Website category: auto
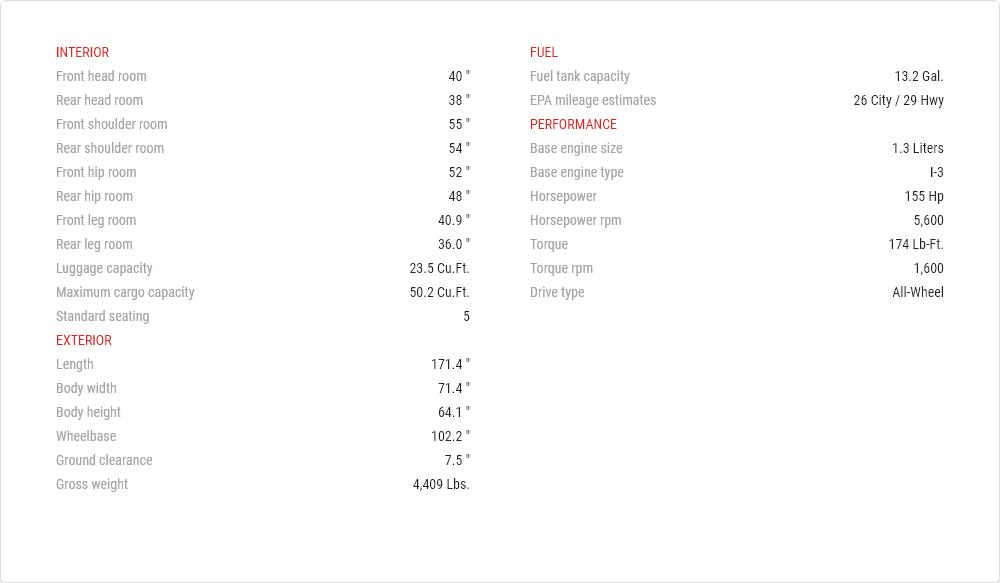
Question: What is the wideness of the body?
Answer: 71.4 "

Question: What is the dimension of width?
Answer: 71.4 "

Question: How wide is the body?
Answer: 71.4 "

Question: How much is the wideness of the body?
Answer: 71.4 "

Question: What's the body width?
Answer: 71.4 "

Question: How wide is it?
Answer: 71.4 "

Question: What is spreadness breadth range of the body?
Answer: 71.4 "

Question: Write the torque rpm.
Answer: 1,600

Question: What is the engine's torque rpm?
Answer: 1,600

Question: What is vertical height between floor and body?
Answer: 7.5 "

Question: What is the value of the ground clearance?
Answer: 7.5 "

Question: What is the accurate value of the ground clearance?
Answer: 7.5 "

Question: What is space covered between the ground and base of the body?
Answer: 7.5 "

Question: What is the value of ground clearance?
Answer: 7.5 "

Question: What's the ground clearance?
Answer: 7.5 "

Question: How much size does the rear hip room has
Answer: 48 "

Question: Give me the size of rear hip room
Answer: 48 "

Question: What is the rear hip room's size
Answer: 48 "

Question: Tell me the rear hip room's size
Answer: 48 "

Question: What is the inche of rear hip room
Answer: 48 "

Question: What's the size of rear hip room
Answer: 48 "

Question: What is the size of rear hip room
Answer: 48 "

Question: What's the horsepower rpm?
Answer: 5,600

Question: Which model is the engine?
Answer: I-3

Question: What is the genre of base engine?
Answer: I-3

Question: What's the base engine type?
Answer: I-3

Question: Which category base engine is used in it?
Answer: I-3

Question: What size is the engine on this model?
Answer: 1.3 liters

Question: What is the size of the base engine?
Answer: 1.3 liters

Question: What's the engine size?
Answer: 1.3 liters

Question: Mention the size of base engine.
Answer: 1.3 liters

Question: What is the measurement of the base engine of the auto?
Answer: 1.3 liters

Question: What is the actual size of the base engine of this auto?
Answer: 1.3 liters

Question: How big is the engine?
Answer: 1.3 liters

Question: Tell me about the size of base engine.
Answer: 1.3 liters

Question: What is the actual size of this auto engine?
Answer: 1.3 liters

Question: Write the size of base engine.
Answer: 1.3 liters

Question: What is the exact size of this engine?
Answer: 1.3 liters

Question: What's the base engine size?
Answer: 1.3 liters

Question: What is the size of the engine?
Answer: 1.3 liters

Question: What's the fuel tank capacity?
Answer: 13.2 gal.

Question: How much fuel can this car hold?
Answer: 13.2 gal.

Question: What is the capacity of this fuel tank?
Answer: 13.2 gal.

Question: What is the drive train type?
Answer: all-wheel

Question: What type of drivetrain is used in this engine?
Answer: all-wheel

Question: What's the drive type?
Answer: all-wheel

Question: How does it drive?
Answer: all-wheel

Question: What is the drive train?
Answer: all-wheel

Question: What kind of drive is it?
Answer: all-wheel

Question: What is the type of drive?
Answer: all-wheel

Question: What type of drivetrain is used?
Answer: all-wheel

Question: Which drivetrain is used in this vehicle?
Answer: all-wheel

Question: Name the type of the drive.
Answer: all-wheel

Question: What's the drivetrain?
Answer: all-wheel

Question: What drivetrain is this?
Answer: all-wheel

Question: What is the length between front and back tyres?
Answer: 102.2 "

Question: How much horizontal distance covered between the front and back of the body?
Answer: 102.2 "

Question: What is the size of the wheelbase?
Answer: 102.2 "

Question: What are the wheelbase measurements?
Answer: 102.2 "

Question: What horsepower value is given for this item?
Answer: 155 hp

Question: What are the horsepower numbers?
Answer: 155 hp

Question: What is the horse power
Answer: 155 hp

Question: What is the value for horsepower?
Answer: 155 hp

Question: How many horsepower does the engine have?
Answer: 155 hp